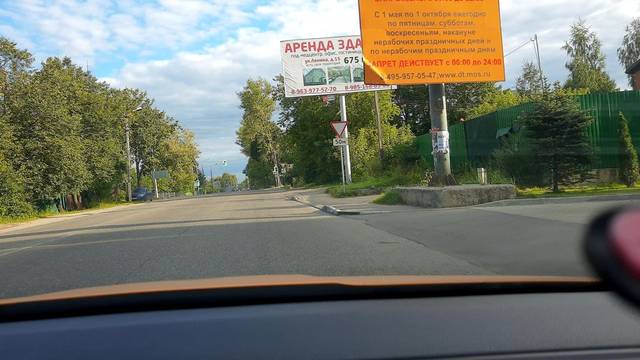
Region: Russia
Coordinates: 55.728, 36.861